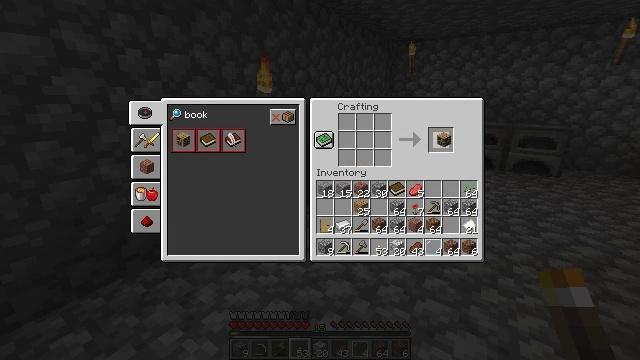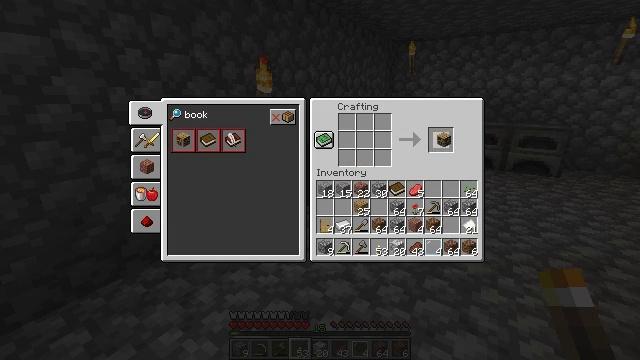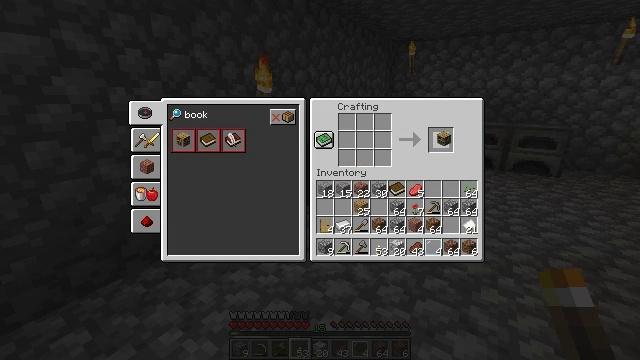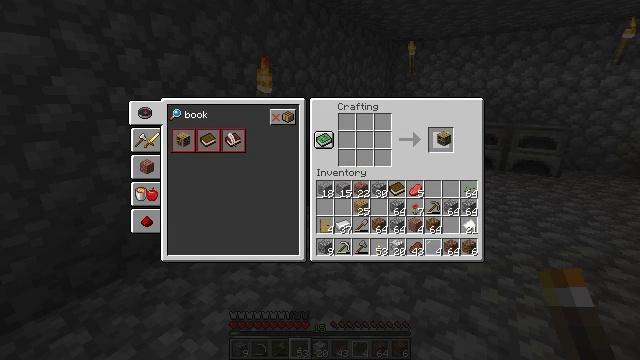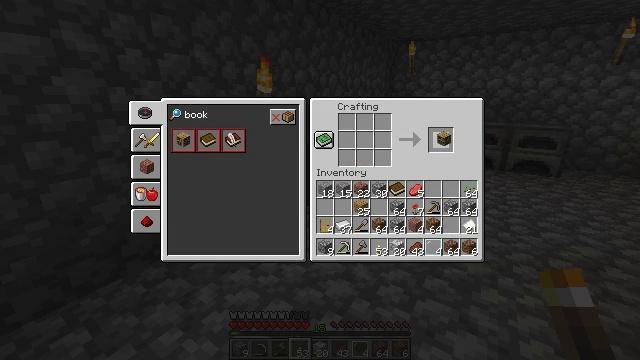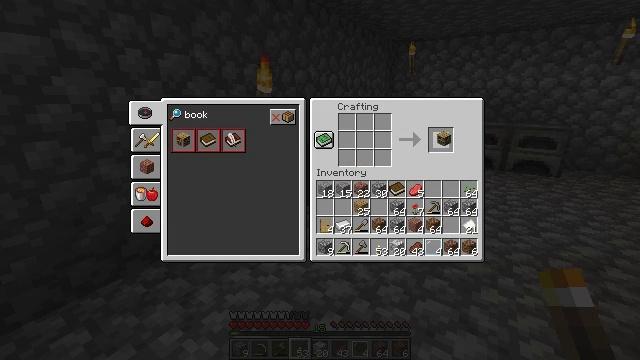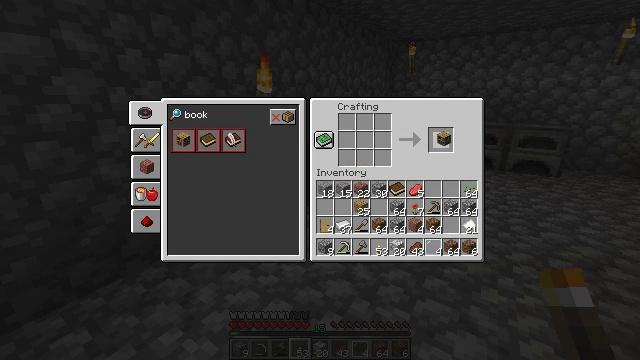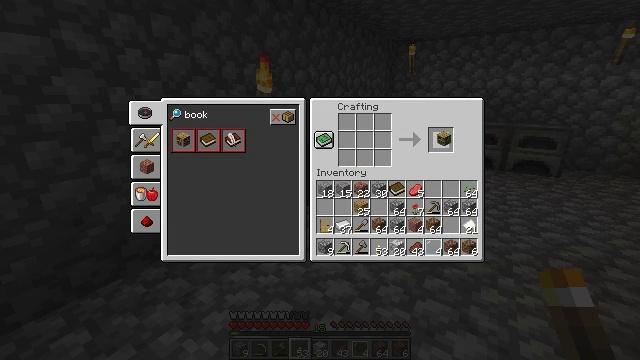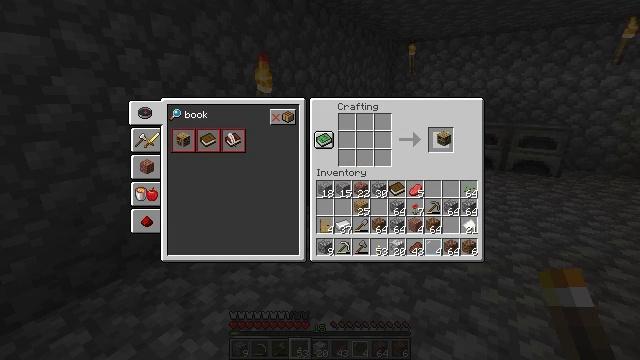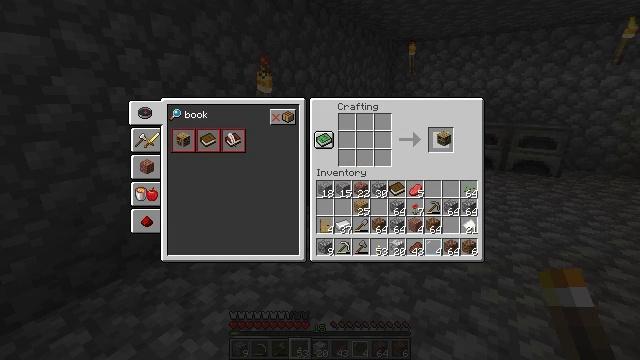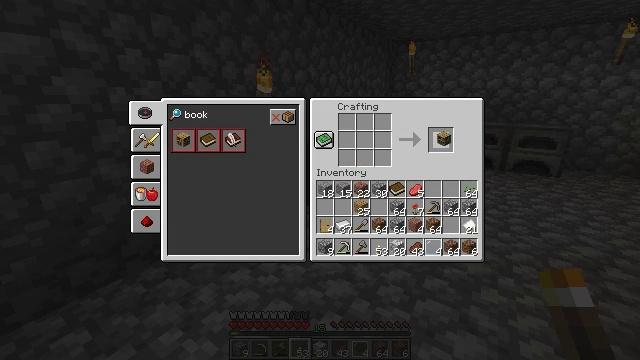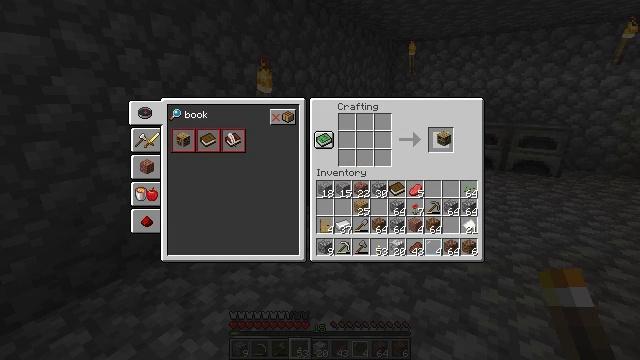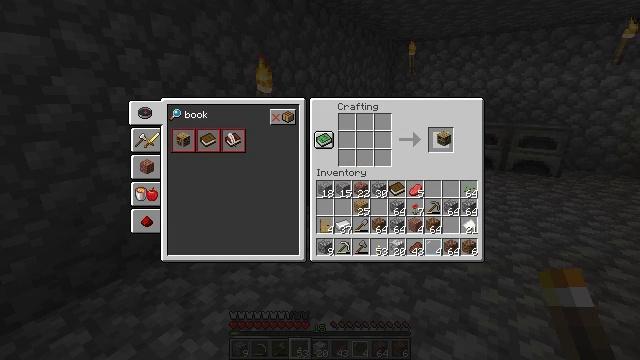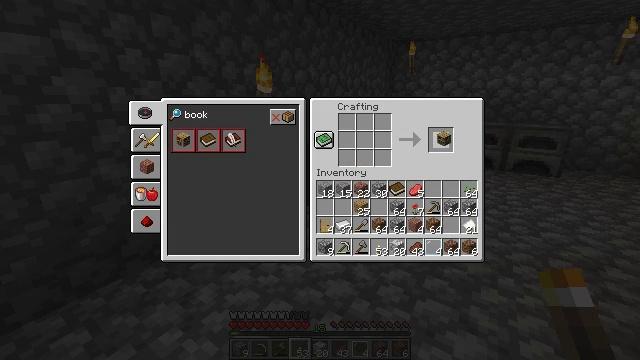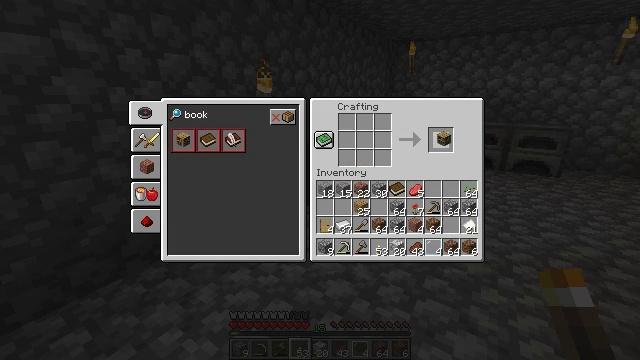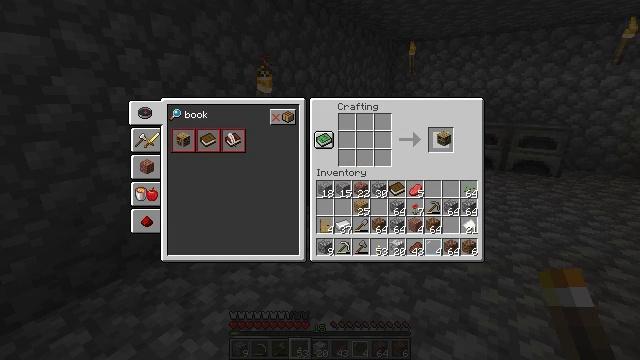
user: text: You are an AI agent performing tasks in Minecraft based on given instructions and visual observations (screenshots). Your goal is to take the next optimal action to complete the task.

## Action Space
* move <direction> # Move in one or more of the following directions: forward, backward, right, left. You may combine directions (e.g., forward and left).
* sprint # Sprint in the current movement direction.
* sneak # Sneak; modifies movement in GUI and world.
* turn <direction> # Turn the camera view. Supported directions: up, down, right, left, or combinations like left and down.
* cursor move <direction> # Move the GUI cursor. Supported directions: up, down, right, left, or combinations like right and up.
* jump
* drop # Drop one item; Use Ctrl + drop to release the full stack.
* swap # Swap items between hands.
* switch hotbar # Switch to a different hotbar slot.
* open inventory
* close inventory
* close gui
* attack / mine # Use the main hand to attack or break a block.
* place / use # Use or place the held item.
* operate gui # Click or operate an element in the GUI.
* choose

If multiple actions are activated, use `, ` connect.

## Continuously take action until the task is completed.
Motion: motion action
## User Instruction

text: Make a bookshelf using three books and six planks.
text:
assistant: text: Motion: no_op
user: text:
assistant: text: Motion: no_op
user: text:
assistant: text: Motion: no_op
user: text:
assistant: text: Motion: no_op
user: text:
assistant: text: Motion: no_op
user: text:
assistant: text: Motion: operate gui
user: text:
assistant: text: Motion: operate gui
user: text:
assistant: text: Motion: operate gui
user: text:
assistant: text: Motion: operate gui
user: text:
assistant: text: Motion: no_op
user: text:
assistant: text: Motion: no_op
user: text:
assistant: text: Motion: no_op
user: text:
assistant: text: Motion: no_op
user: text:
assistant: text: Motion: no_op
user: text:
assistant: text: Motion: no_op
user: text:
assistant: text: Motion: no_op
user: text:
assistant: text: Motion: no_op
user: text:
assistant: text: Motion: no_op
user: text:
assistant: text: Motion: cursor move down
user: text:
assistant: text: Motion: cursor move down
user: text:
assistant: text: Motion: no_op
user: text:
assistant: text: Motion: cursor move up
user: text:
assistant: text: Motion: cursor move up
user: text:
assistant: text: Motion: no_op
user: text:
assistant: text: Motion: no_op
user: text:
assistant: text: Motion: no_op
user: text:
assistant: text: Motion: no_op
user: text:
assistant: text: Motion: operate gui
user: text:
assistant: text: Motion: operate gui
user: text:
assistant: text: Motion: operate gui